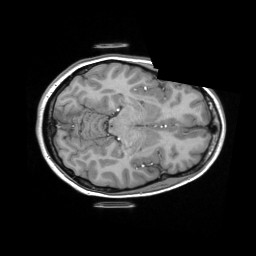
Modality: T1w
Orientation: axial